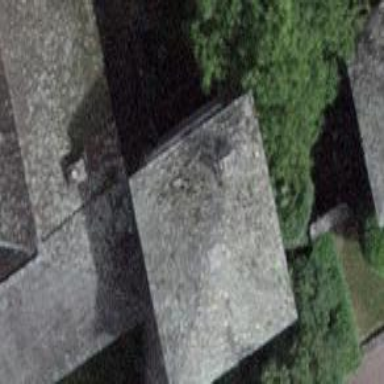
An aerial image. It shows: Building with pyramidal grey roof.